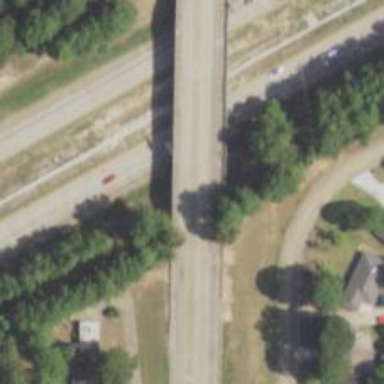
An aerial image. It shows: Tertiary road with bridge.